Question: I am trying to call information from Yahoo Finance but I keep on getting an error saying the url I am trying to use is not giving any information. However when I manually put the url in I get the data and when I use that url in an .iqy file it works. I got the following vba code when I recorded a macro, but the macro doesn't run.
'''
Sub GetandArrangeData()
'
' GetandArrangeData Macro
'
' Keyboard Shortcut: Option+Cmd+b
'
With ActiveSheet.QueryTables.Add(Connection:= _
"URL;http://real-chart.finance.yahoo.com/table.csv?s=1112.HK&d=4&e=15&f=2015&g=d&a=5&b=27&c=2000&ignore=.csv" _
, Destination:=Range("C3"))
.PostText = "MSN MoneyCentral Stock Quotes_1"
.Name = False
.FieldNames = False
.RefreshStyle = xlInsertDeleteCells
.RowNumbers = False
.FillAdjacentFormulas = False
.HasAutoFormat = True
.RefreshOnFileOpen = 1
.BackgroundQuery = False
.TablesOnlyFromHTML = True
.SaveData = True
.Refresh BackgroundQuery:=False
.UseListObject = False
End With
Columns("C:C").Select
Selection.TextToColumns Destination:=Range("C1"), DataType:=xlDelimited, _
TextQualifier:=xlDoubleQuote, ConsecutiveDelimiter:=False, Tab:=True, _
Semicolon:=False, Comma:=True, Space:=False, Other:=False, FieldInfo _
:=Array(Array(1, 5), Array(2, 1), Array(3, 1), Array(4, 1), Array(5, 1), Array(6, 9), _
Array(7, 9))
Columns("D:F").Select
Selection.EntireColumn.Hidden = True
End Sub
'''
I get the following error each time :

For some reason the ampersands in the url vanish, no idea why.
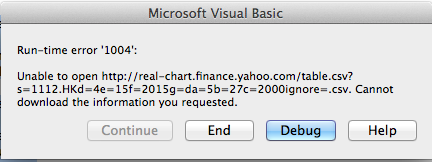
Answer: For completeness, copying the answer from a comment to here:
Replace the '&'s in the URL string with '&&'s.